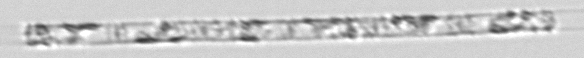
Label: Leptocylindrus